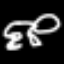
Label: frog